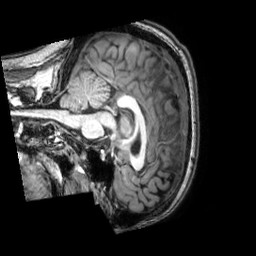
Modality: T1w
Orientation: sagittal
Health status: healthy
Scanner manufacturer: philips
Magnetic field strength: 3 T
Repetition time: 0.0077 s
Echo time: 0.0035 s